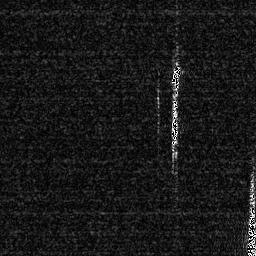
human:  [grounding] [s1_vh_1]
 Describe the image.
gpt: In the satellite image, there is  <ref>1 small ship </ref> <box>[[66, 23, 71, 36, 0]]</box> located at top,  <ref>1 small ship </ref> <box>[[65, 37, 69, 57, 0]]</box> located at center,  <ref>1 medium ship </ref> <box>[[94, 74, 99, 99, 0]]</box> located at bottom right.